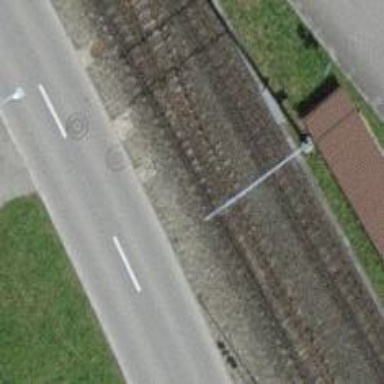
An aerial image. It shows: Narrow-gauge railway track with one electrified contact line.